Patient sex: M
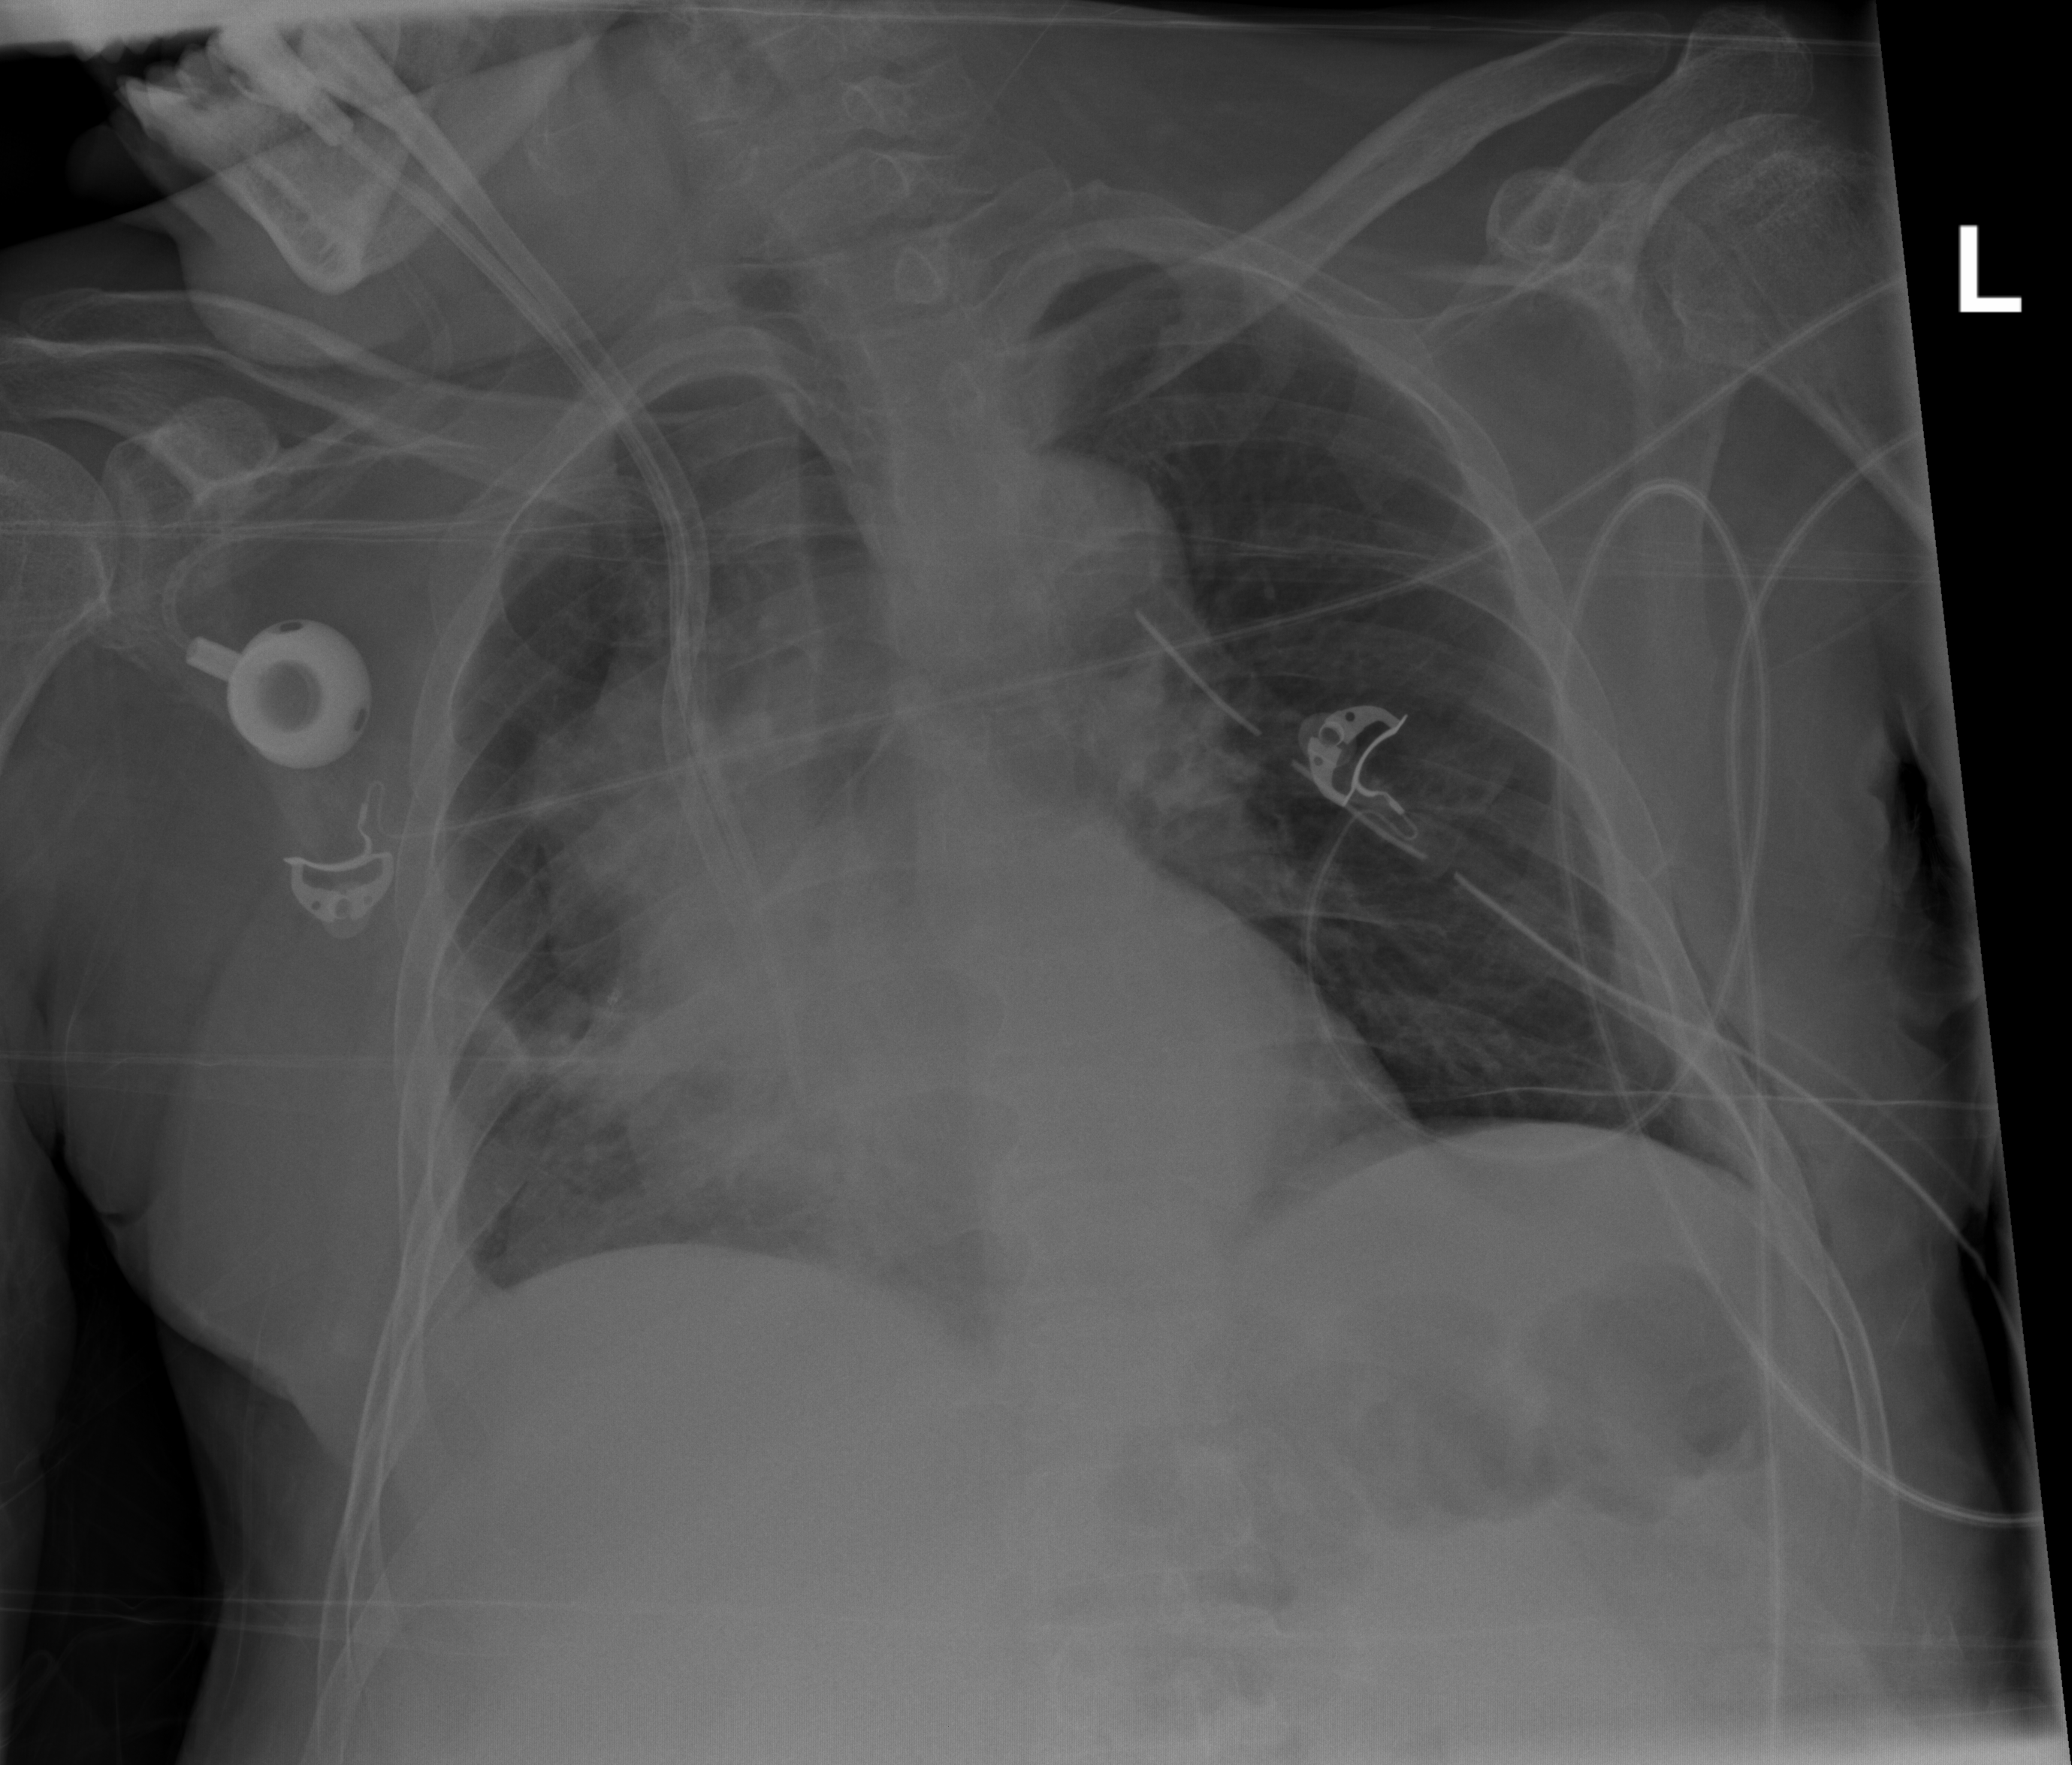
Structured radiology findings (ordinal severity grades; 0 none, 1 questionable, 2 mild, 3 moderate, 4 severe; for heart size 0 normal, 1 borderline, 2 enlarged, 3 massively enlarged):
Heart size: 2
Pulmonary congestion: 0
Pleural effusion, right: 2
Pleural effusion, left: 0
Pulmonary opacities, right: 2
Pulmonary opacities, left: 0
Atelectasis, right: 3
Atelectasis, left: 0